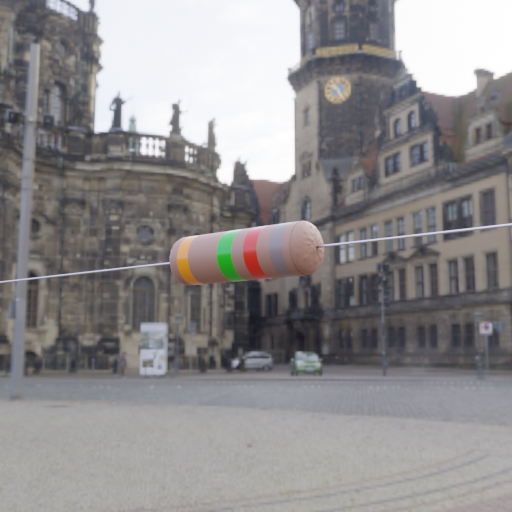
Resistor colour bands (in order): orange, green, red, gray